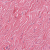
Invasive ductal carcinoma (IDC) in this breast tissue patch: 0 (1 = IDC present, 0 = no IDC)